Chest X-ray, PA view. Patient: 47 years old, sex F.
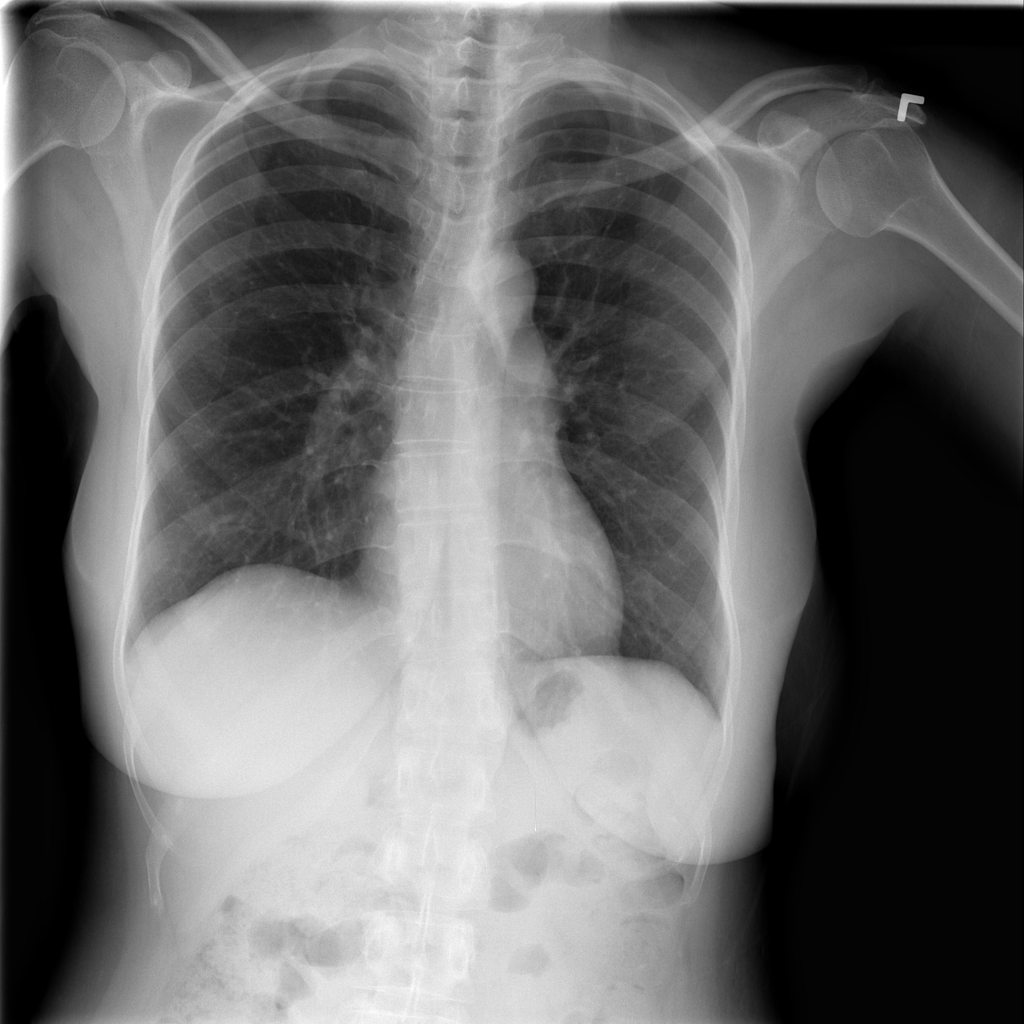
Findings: No Finding